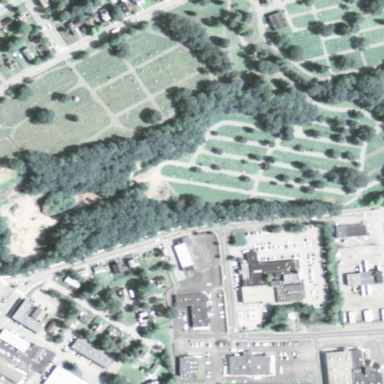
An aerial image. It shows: Cemetery.